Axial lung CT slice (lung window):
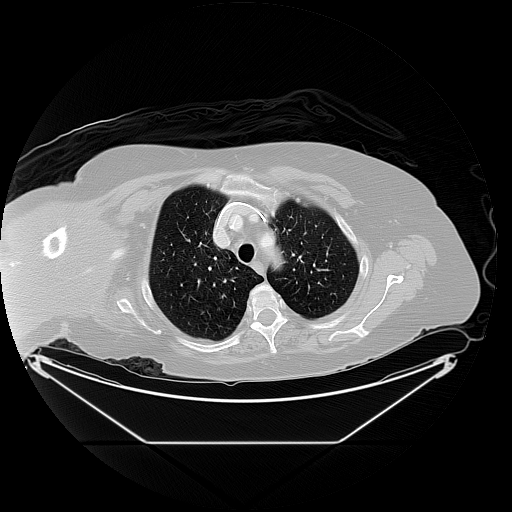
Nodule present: no